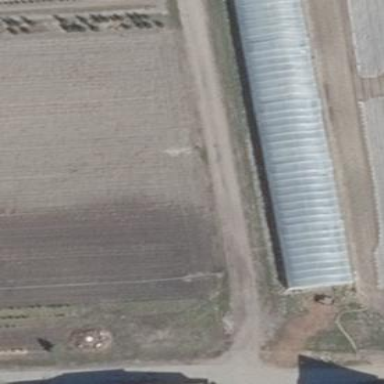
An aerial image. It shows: Greenhouse.